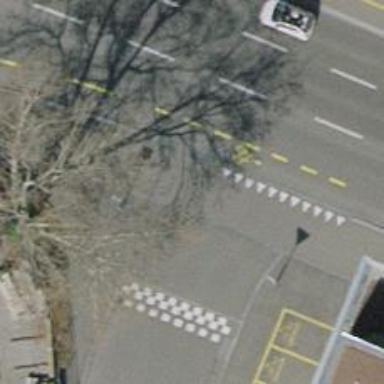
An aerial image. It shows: Unmarked crossing with traffic calming table on the road.